A time-domain waveform of one vibration snapshot from a rolling-element bearing is shown. Diagnose the bearing from this image, choosing from: normal, inner_race, outer_race, ball.
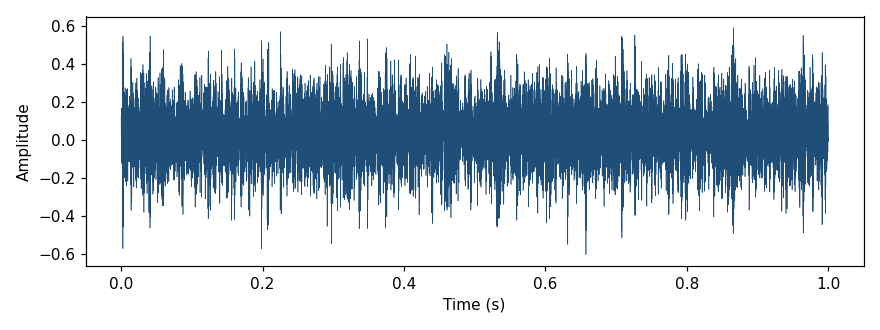
Answer: ball